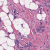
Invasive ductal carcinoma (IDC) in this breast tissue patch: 1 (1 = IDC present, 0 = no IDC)